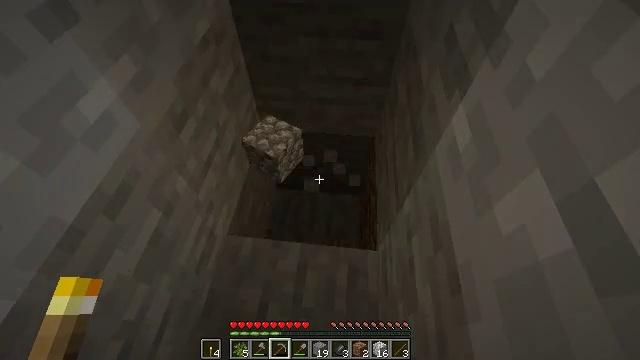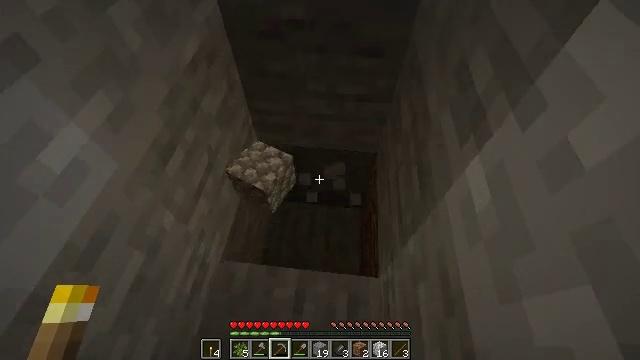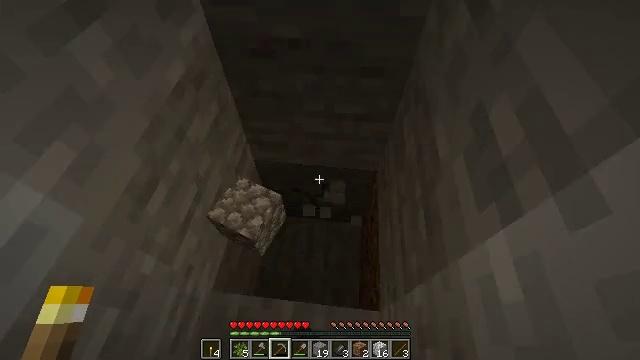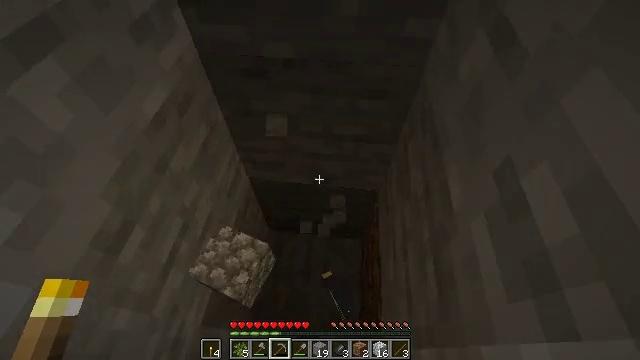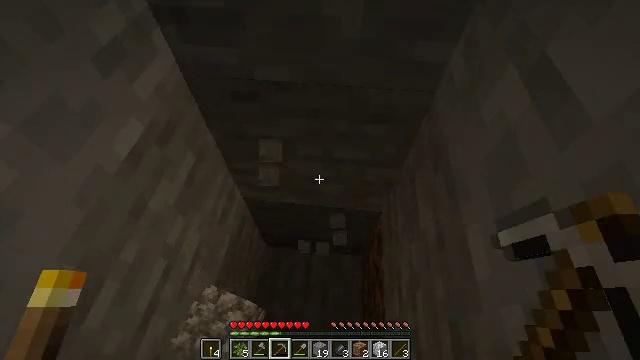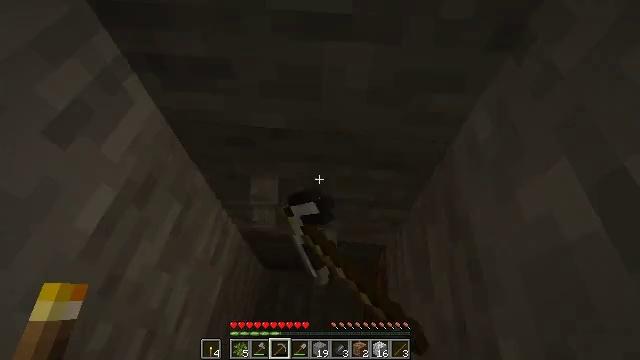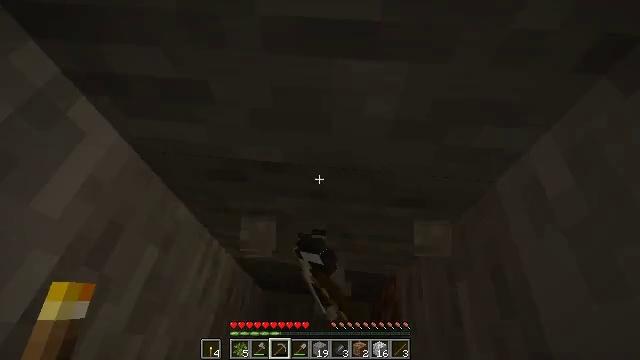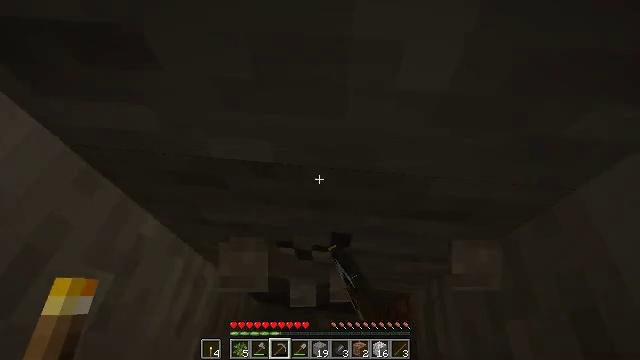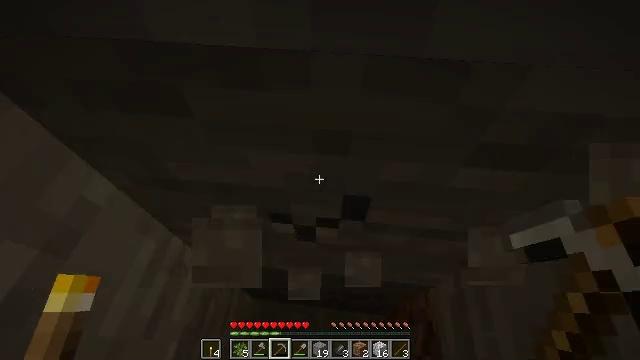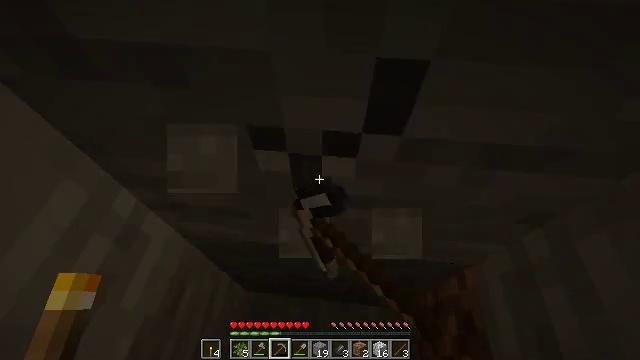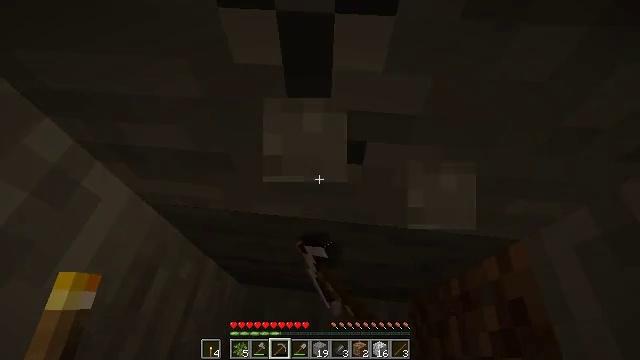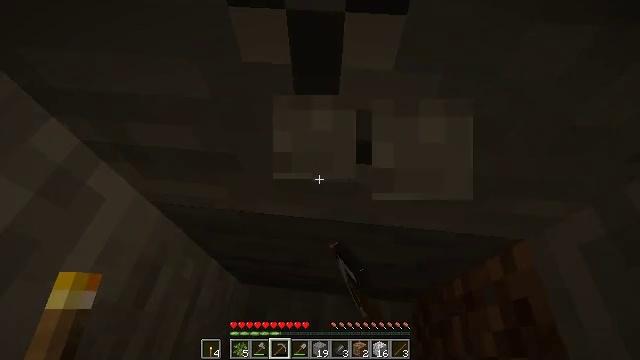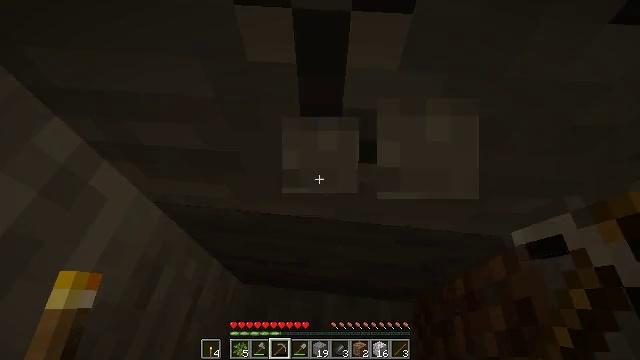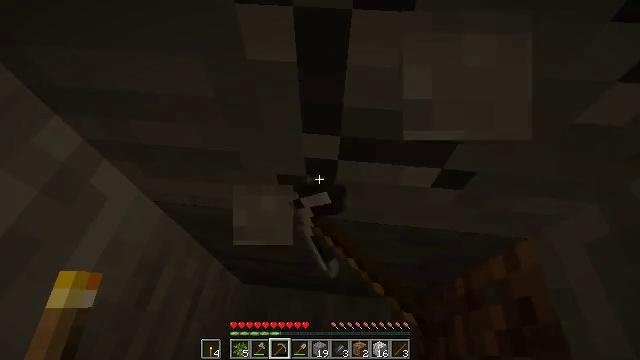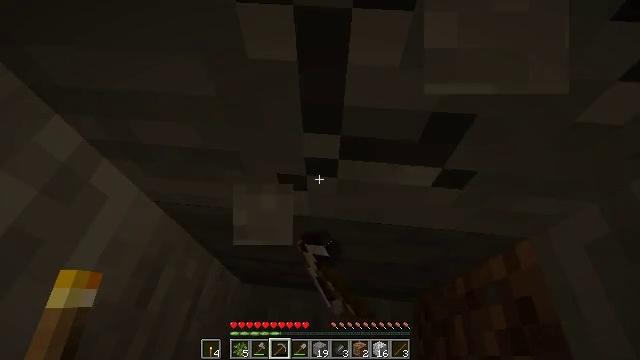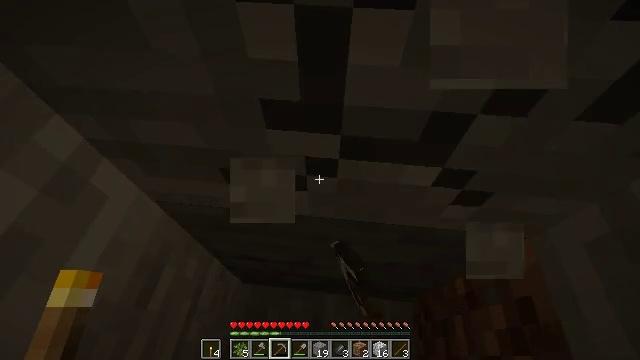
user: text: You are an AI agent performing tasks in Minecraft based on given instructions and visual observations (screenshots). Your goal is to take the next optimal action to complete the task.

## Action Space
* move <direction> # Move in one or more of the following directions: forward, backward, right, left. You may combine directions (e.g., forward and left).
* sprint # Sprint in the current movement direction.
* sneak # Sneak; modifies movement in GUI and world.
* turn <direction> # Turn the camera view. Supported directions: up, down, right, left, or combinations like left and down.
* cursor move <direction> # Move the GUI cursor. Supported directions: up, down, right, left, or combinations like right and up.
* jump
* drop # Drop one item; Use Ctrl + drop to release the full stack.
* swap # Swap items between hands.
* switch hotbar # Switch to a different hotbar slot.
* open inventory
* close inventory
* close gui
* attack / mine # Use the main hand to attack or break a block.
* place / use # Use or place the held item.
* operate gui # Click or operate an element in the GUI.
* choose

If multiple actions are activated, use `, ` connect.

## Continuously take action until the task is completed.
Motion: motion action
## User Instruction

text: Collect stone from the mine.
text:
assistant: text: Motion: move forward, attack / mine
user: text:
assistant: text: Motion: move forward, attack / mine
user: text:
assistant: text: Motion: move forward, attack / mine
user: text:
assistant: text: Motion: move forward, attack / mine
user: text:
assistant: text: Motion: move forward, attack / mine
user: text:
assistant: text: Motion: move forward, attack / mine
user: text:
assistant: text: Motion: attack / mine
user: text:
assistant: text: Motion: attack / mine
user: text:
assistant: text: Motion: attack / mine
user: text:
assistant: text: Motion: attack / mine
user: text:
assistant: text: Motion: attack / mine
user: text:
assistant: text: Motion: attack / mine
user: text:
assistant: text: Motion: attack / mine
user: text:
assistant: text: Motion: attack / mine
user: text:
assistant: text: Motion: attack / mine
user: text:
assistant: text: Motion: attack / mine
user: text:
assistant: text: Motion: attack / mine
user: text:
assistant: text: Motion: attack / mine
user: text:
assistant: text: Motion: attack / mine
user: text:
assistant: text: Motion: attack / mine
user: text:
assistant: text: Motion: attack / mine
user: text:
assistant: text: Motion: attack / mine
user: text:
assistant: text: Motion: attack / mine
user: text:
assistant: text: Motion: attack / mine
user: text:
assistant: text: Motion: attack / mine
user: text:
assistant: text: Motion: attack / mine
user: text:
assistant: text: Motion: attack / mine
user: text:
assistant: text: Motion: attack / mine
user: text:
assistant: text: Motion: attack / mine
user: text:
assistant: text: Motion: attack / mine